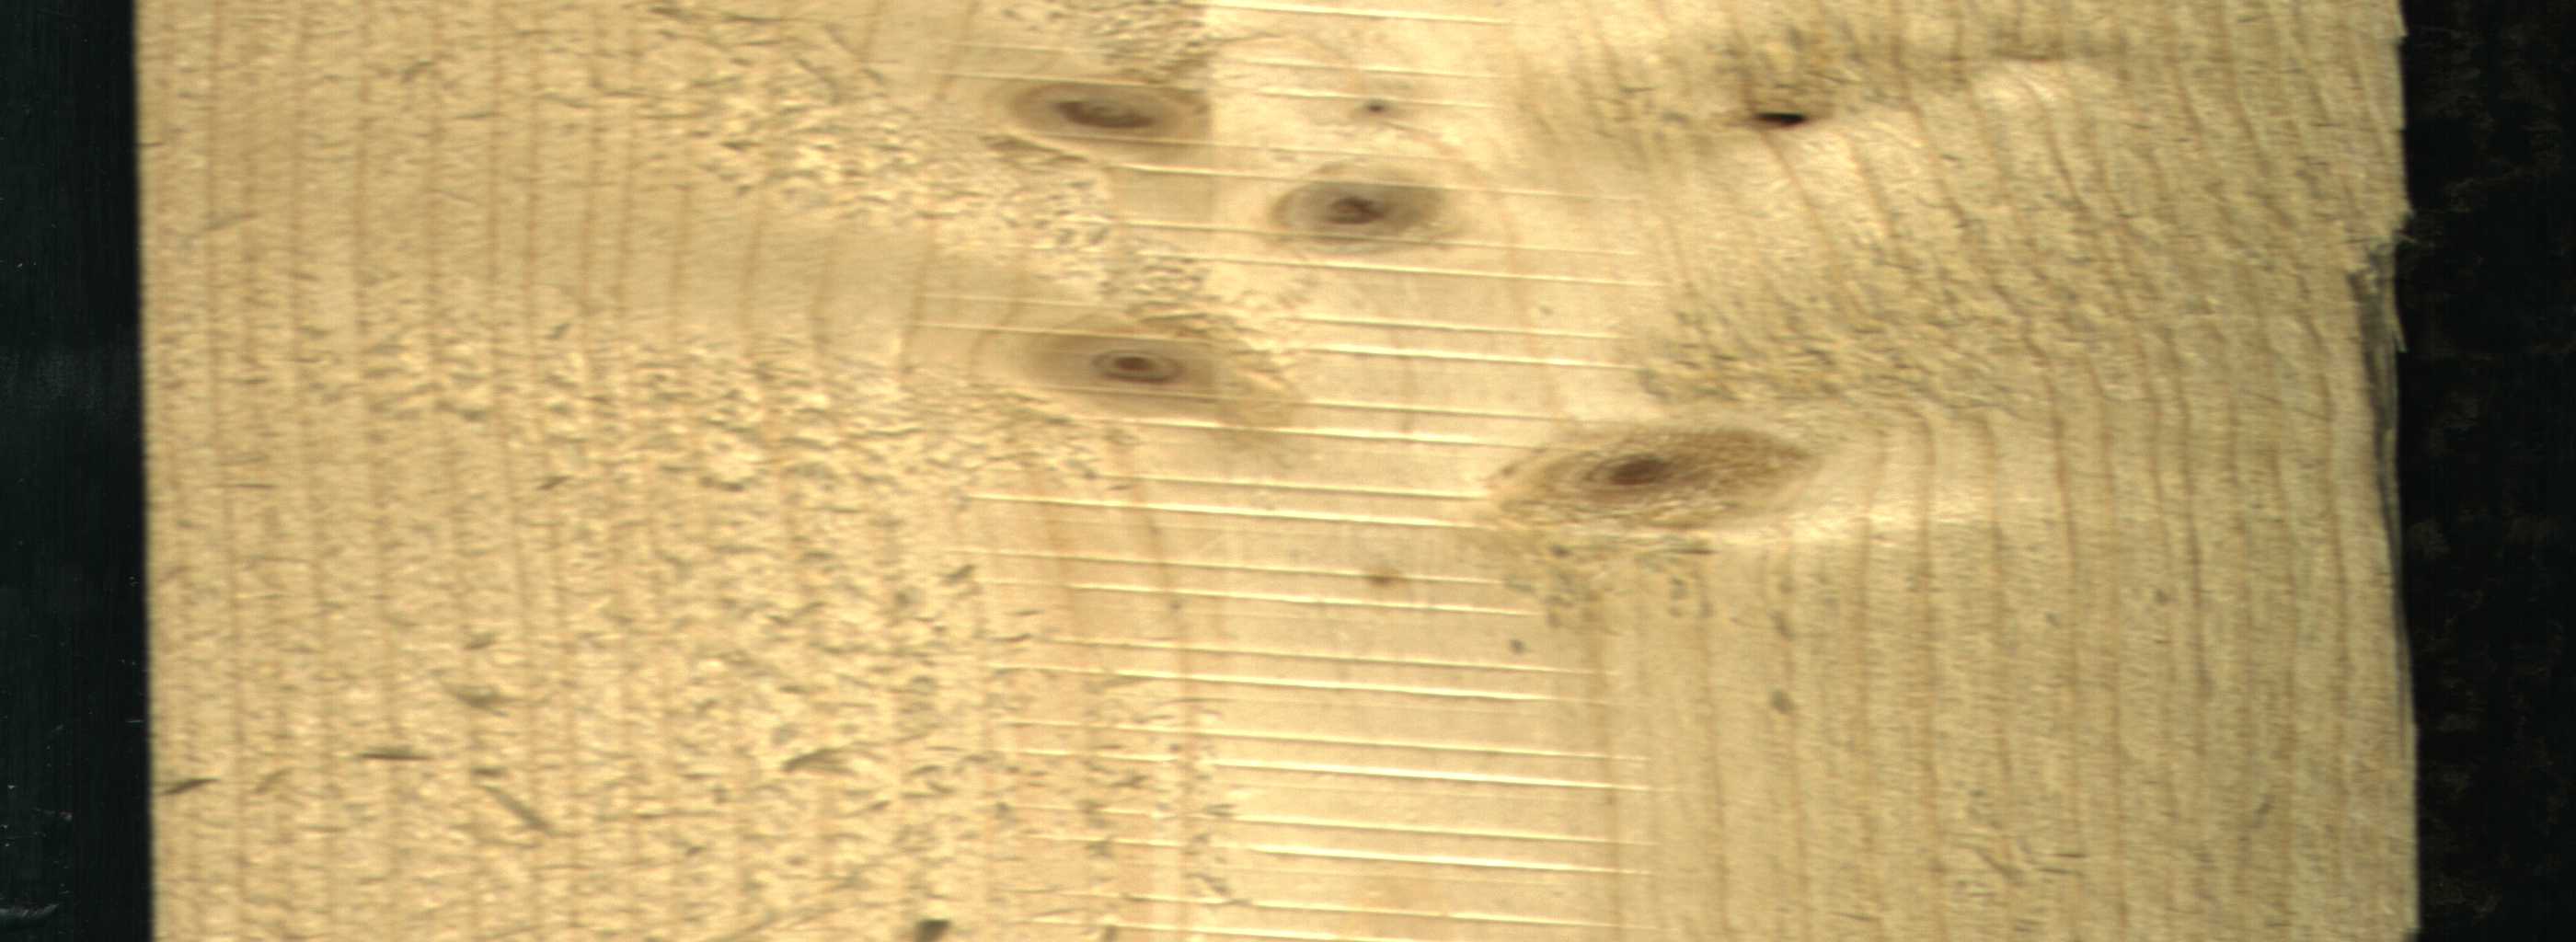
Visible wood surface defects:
Dead_Knot
Live_Knot
Live_Knot
Live_Knot
Live_Knot